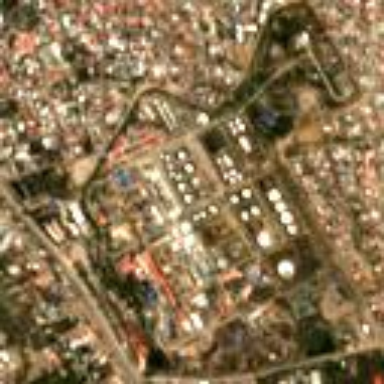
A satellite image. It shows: Chain link fence surrounding industrial refinery. The industrial area includes works and is defined by the man-made structures.